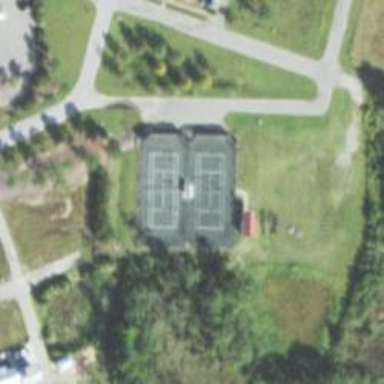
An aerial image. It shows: Tennis court in leisure pitch.